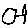
Label: fish